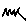
Label: zigzag